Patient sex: F
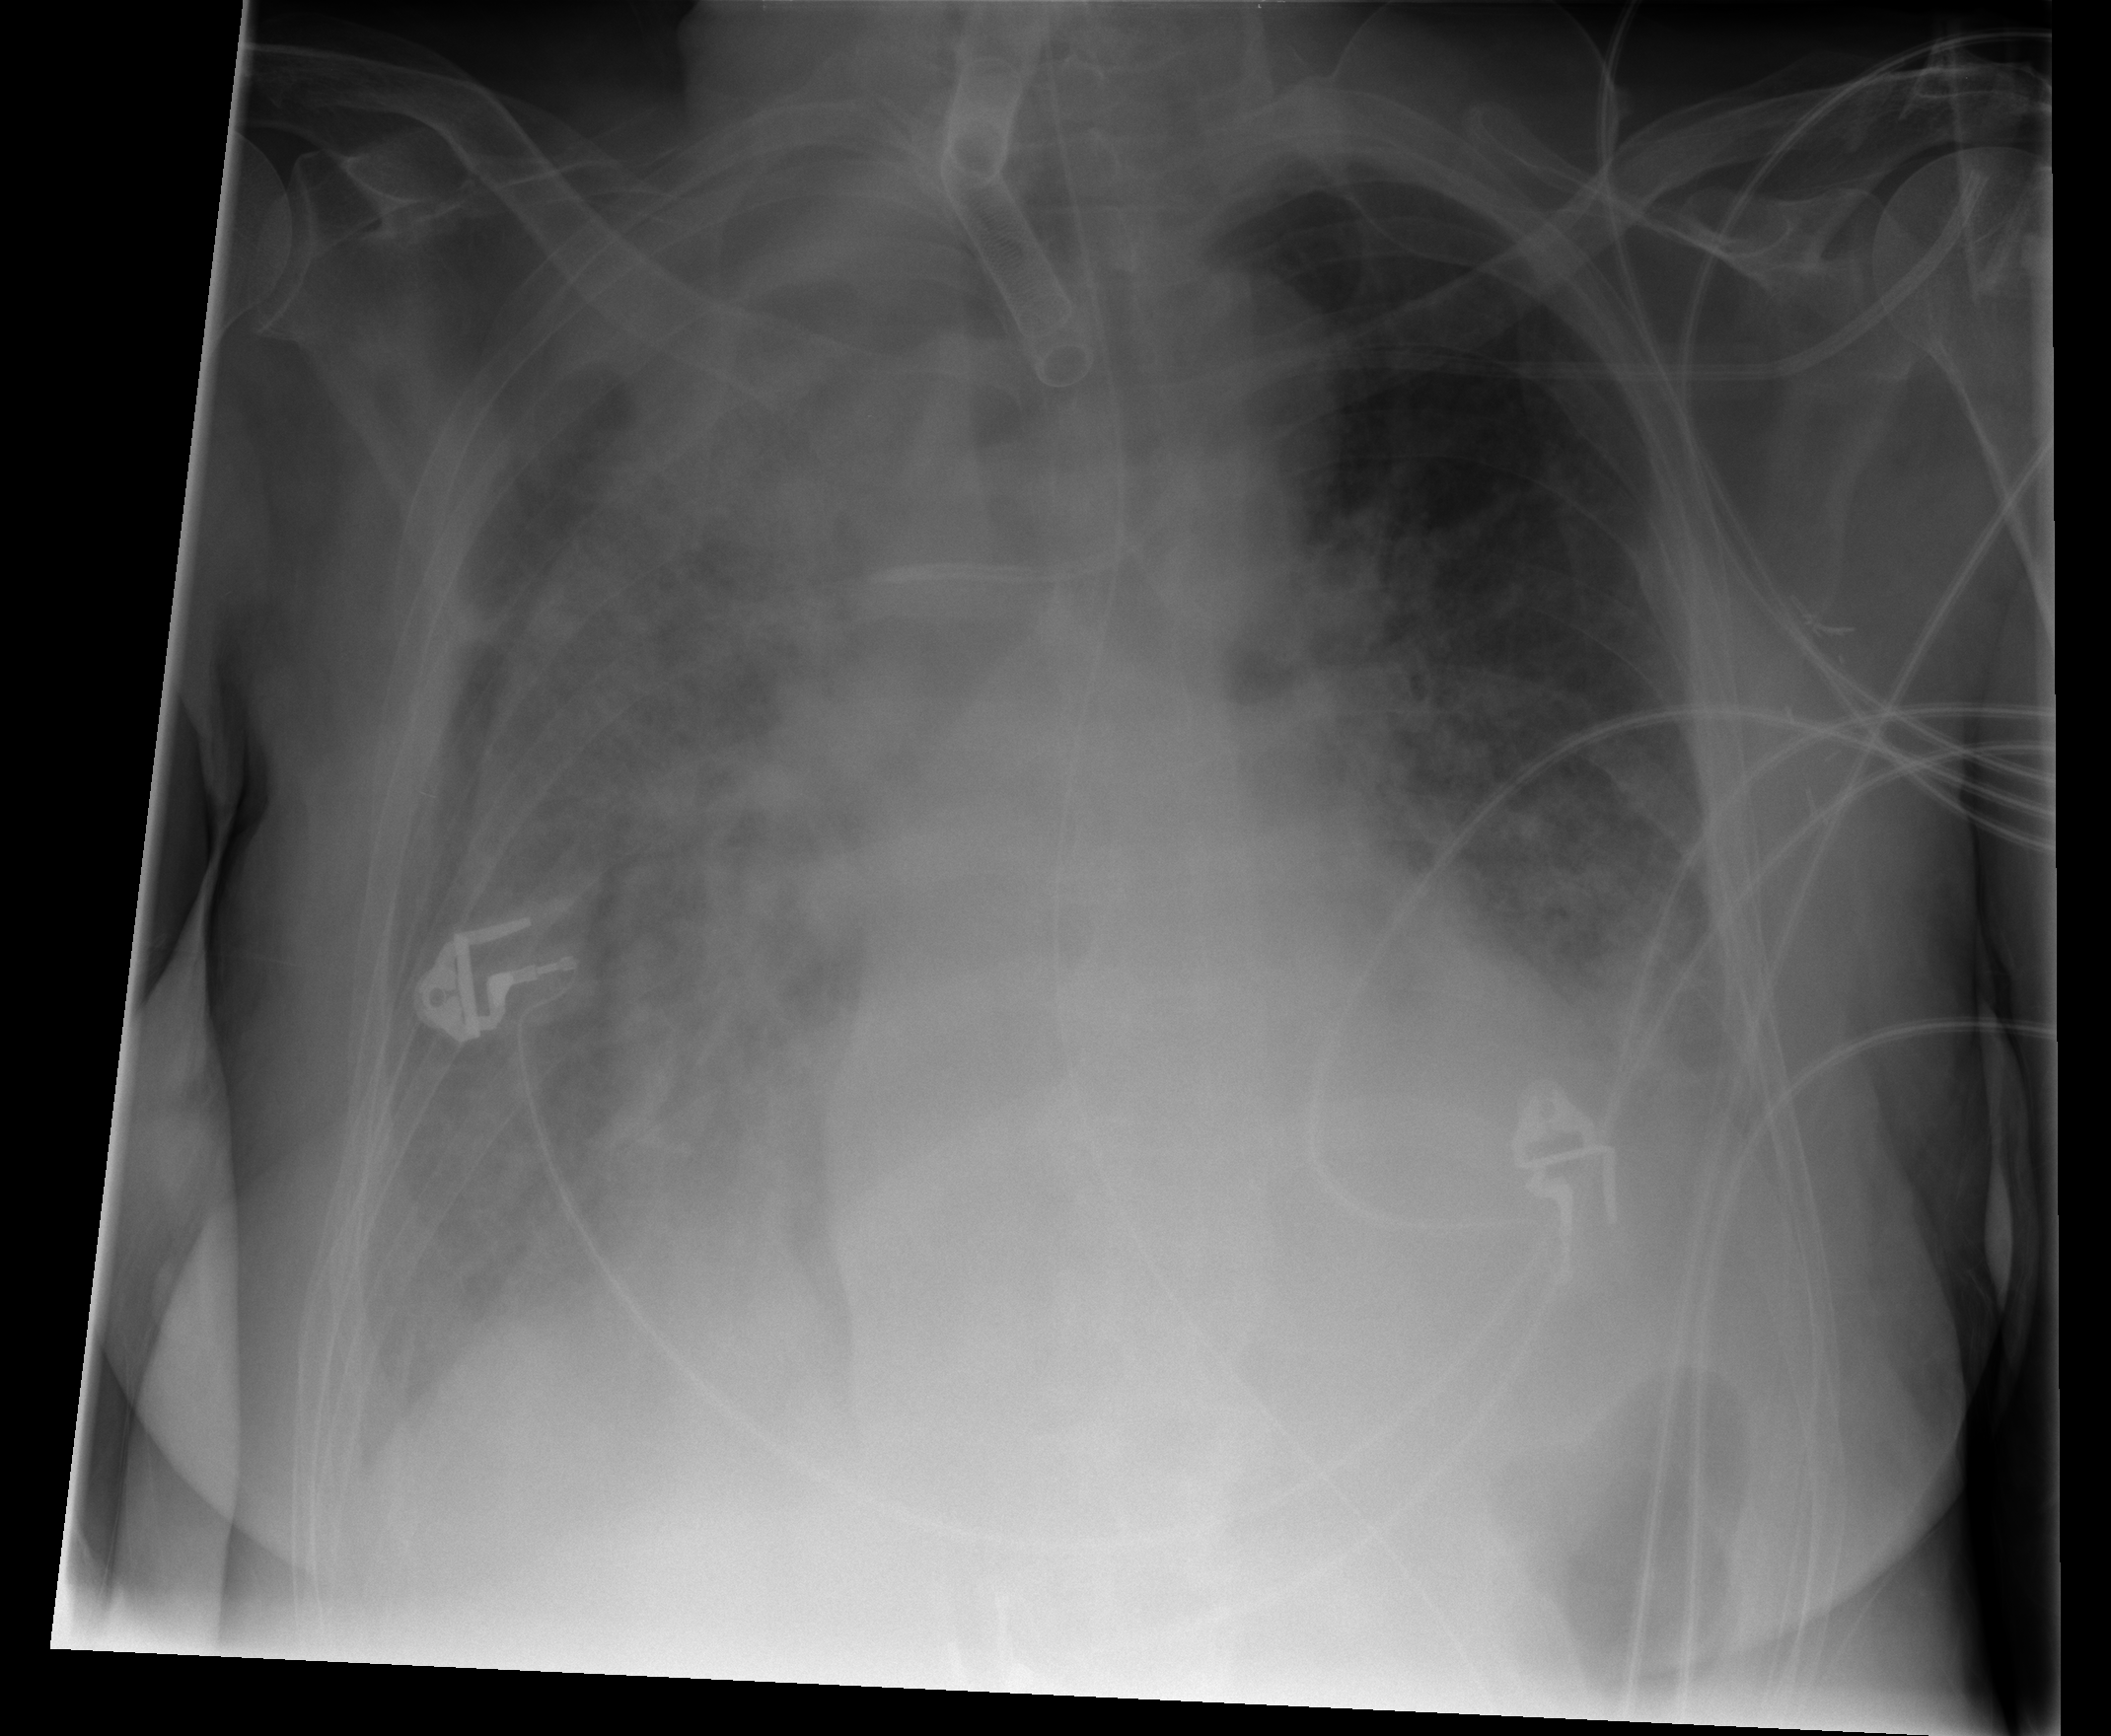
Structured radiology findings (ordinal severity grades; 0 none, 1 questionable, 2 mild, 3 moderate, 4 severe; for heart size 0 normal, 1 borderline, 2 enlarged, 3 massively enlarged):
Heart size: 2
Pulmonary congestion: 3
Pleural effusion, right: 3
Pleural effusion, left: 2
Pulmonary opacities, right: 3
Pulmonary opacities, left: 3
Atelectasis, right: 3
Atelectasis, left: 3